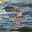
Label: 7